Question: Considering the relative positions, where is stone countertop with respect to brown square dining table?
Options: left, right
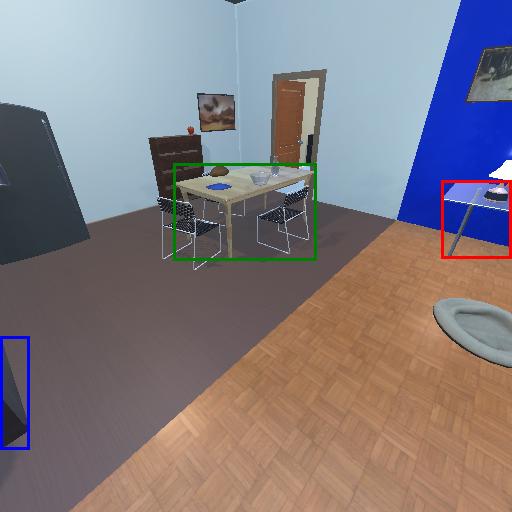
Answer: left